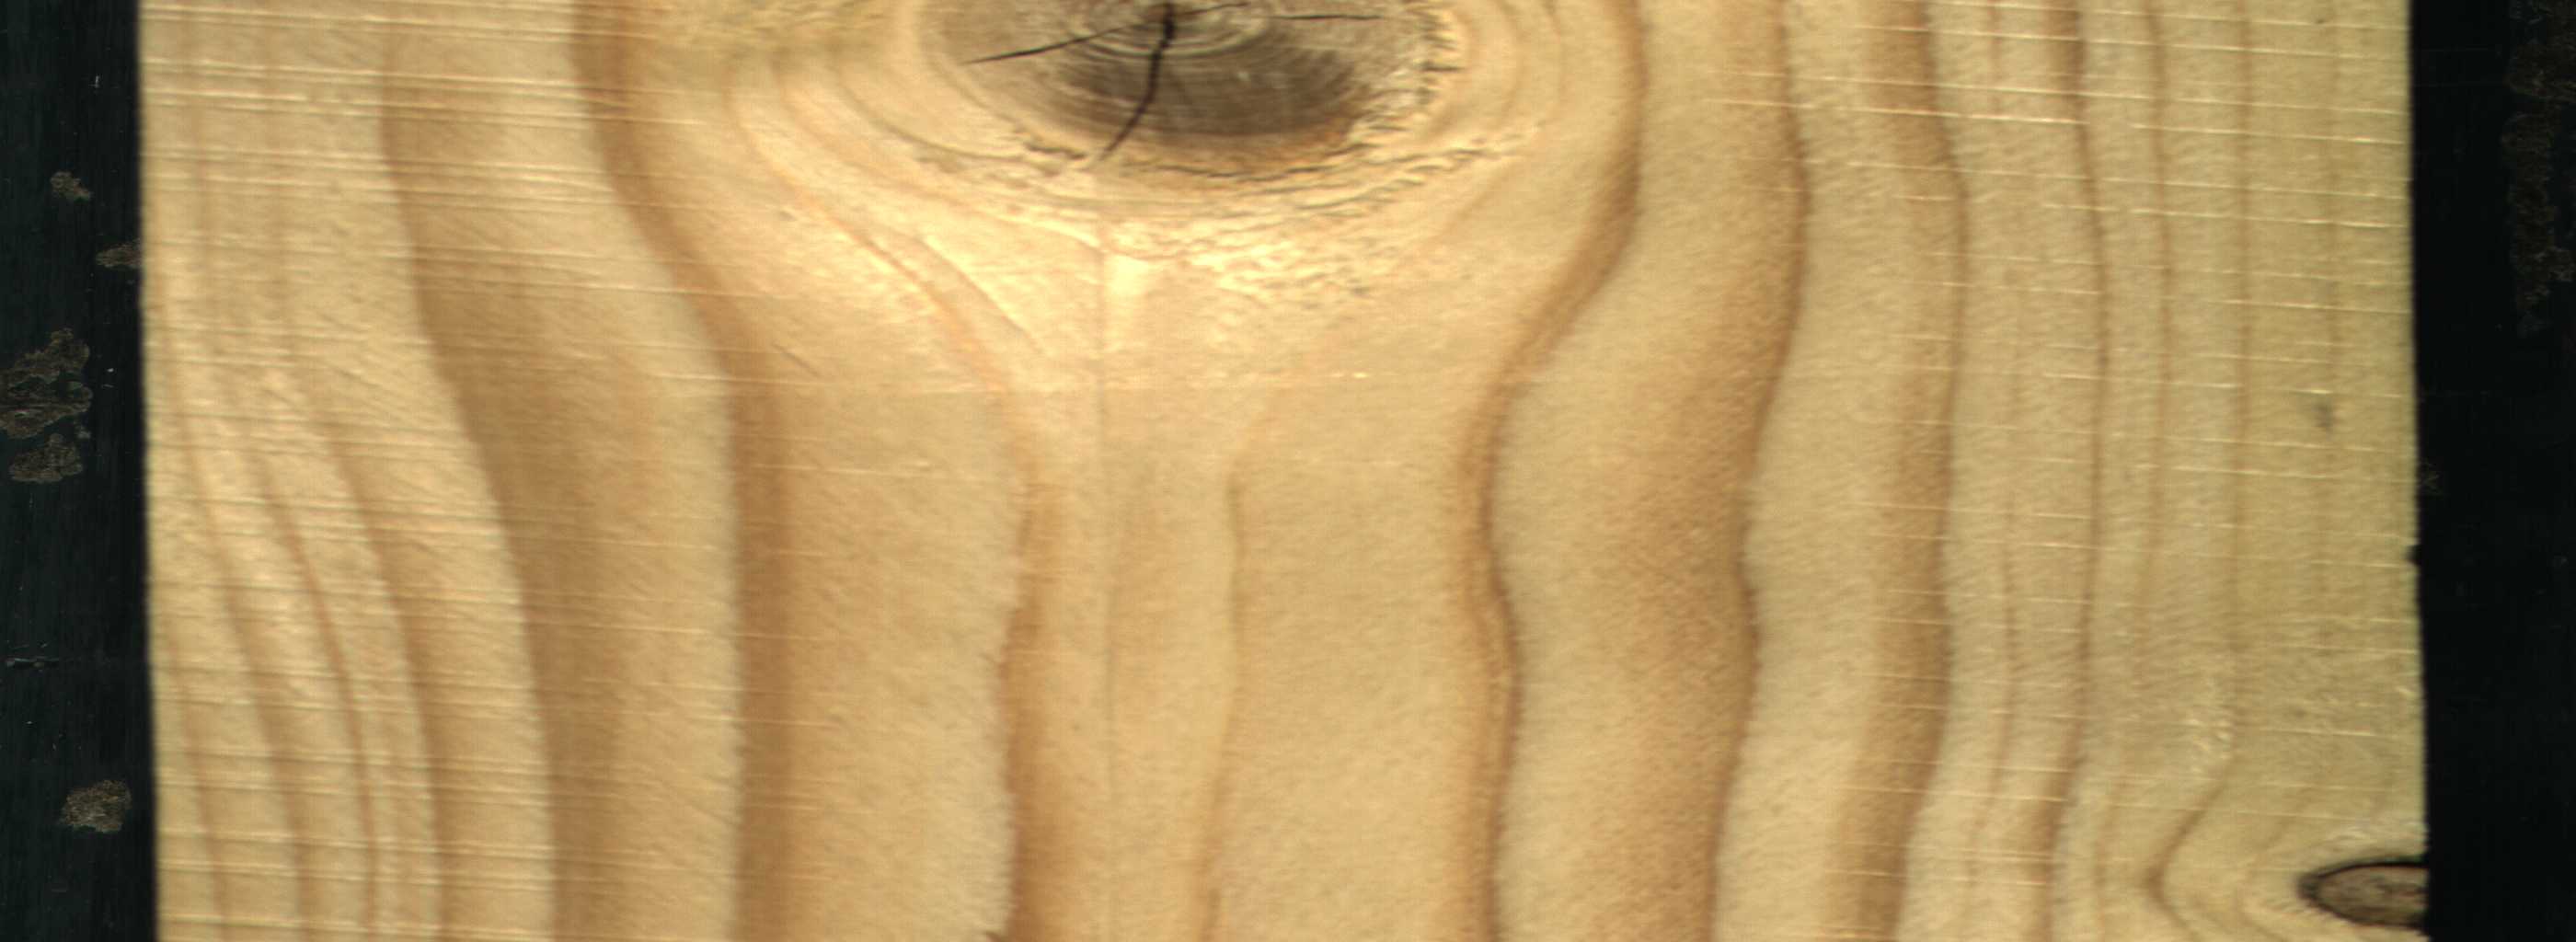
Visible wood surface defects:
knot_with_crack
Dead_Knot